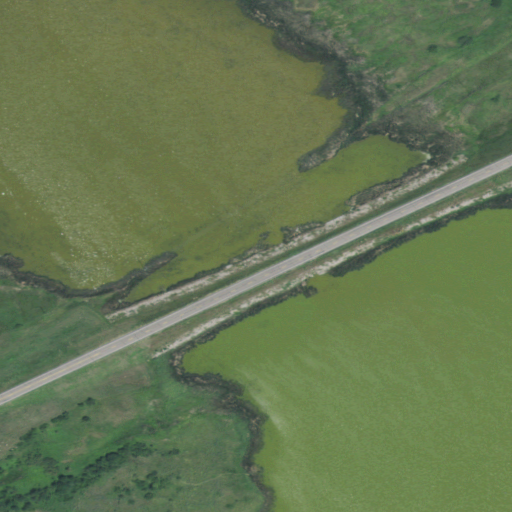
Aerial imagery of valley in North Dakota named Buffalo Coulee containing open water, pasture, herbaceous wetlands, open development, low intensity development, and medium intensity development